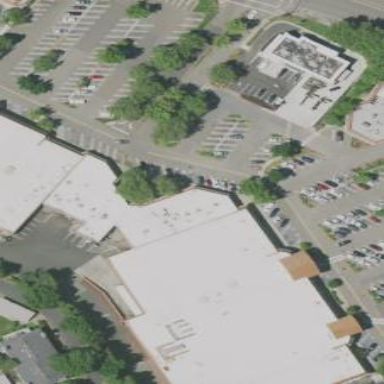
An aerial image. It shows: Supermarket located in building.